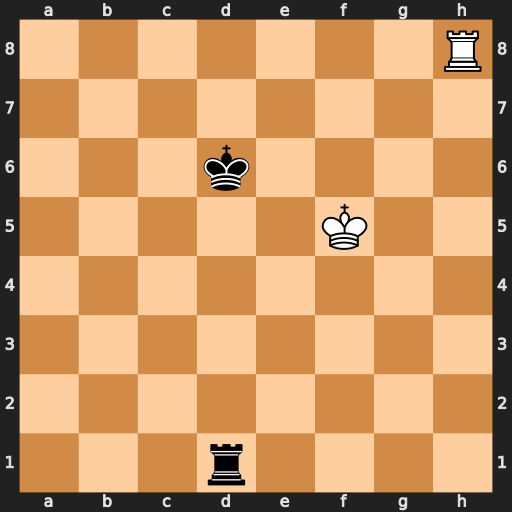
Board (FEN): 7R/8/3k4/5K2/8/8/8/3r4
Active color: w
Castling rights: -
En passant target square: -
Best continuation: Rd8+ Kc6 Rxd1